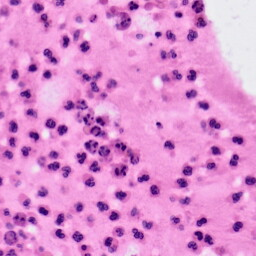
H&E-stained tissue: Colon